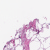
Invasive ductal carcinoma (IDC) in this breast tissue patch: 0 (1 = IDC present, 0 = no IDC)